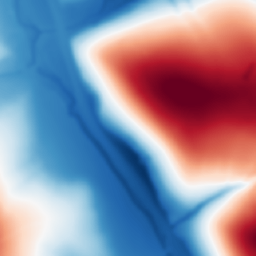
Category: multiscale
Decomposition family: dog_multiscale
Decomposition parameters: sigma_ratio: 2
n_scales: 6
base_sigma: 2
Upsampling method: nearest
Upsampling parameters: scale: 2
Upsampling scale: 2